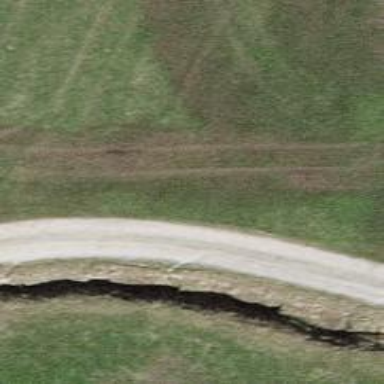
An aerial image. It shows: Unclassified road with grade3 tracktype.